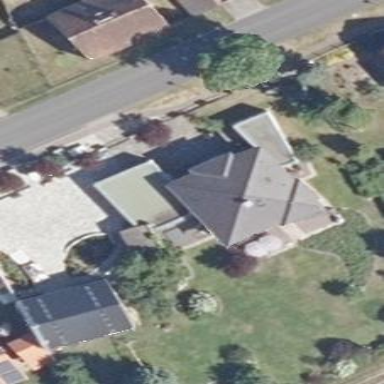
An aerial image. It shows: Detached building with pyramidal roof made of black roof tiles.